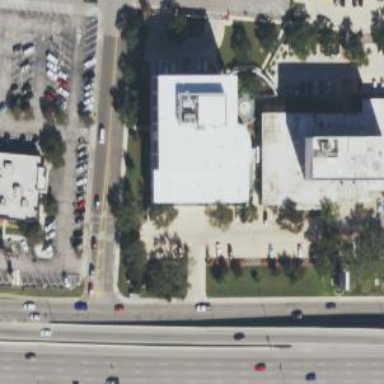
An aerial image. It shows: Bank building.